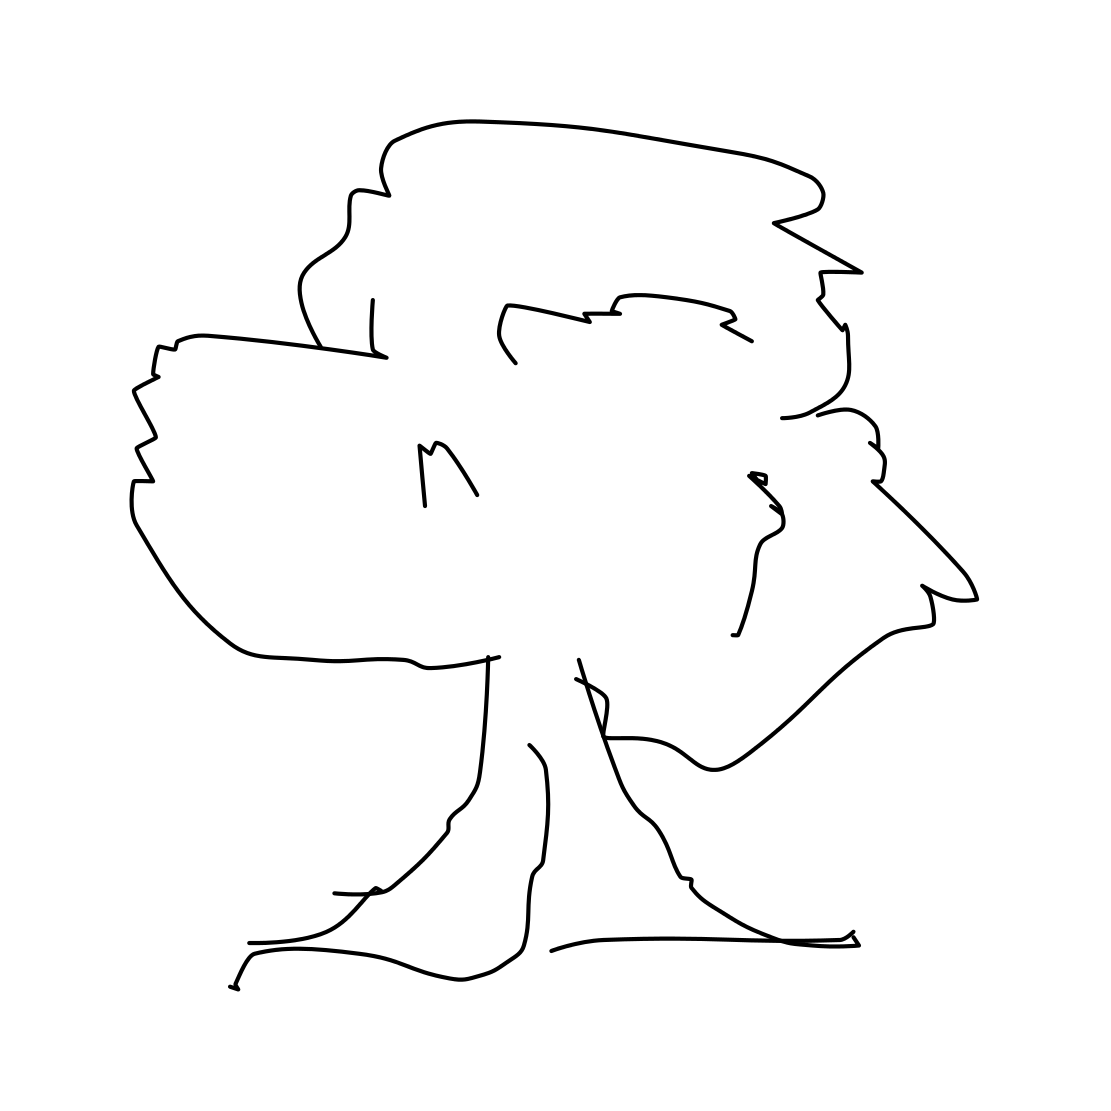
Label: tree